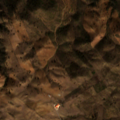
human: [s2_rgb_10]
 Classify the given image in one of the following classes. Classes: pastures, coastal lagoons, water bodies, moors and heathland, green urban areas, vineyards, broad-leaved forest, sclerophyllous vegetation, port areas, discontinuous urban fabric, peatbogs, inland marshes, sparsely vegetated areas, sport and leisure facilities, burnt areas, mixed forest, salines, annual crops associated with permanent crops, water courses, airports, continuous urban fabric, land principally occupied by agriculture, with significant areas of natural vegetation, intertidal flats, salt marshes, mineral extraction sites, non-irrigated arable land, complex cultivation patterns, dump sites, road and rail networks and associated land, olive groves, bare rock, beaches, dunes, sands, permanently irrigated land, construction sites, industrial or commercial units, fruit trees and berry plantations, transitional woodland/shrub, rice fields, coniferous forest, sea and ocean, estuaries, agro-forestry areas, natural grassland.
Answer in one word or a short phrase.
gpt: non-irrigated arable land, land principally occupied by agriculture, with significant areas of natural vegetation, agro-forestry areas, transitional woodland/shrub